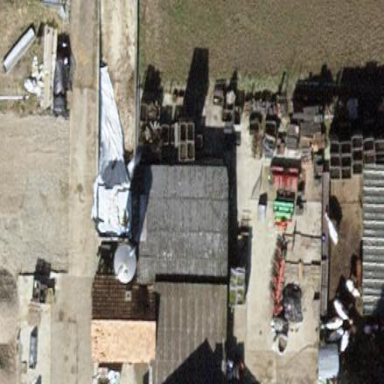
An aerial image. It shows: Farm auxiliary building with gabled roof.